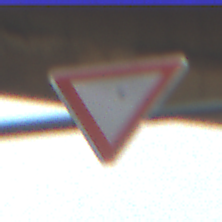
Verkehrszeichen: VorfahrtGewaehren
Umgebung: Roofed, Beach
Tageszeit: Midday
Wetter: Overcast
Licht: Natural
Jahreszeit: NotSpecified
Kontrast: LowContrast